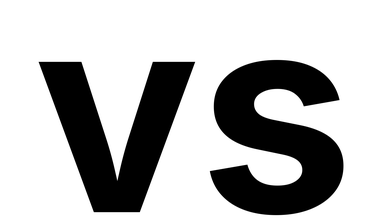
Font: Inter_Bold